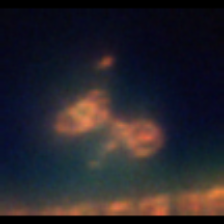
Taxon: Unknown_detritus
Group: Unknown